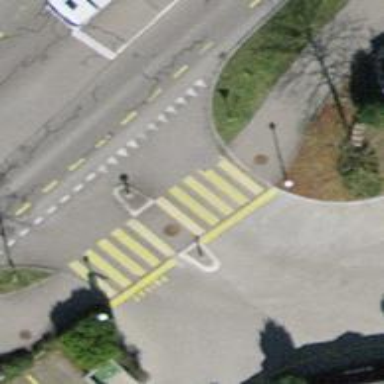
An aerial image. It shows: Uncontrolled zebra crossing with pedestrian island.